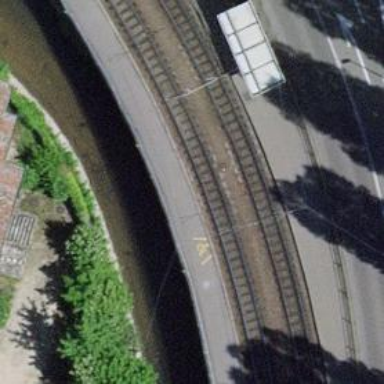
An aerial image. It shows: Tram railway with one electrified contact line.